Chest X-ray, PA view. Patient: 56 years old, sex F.
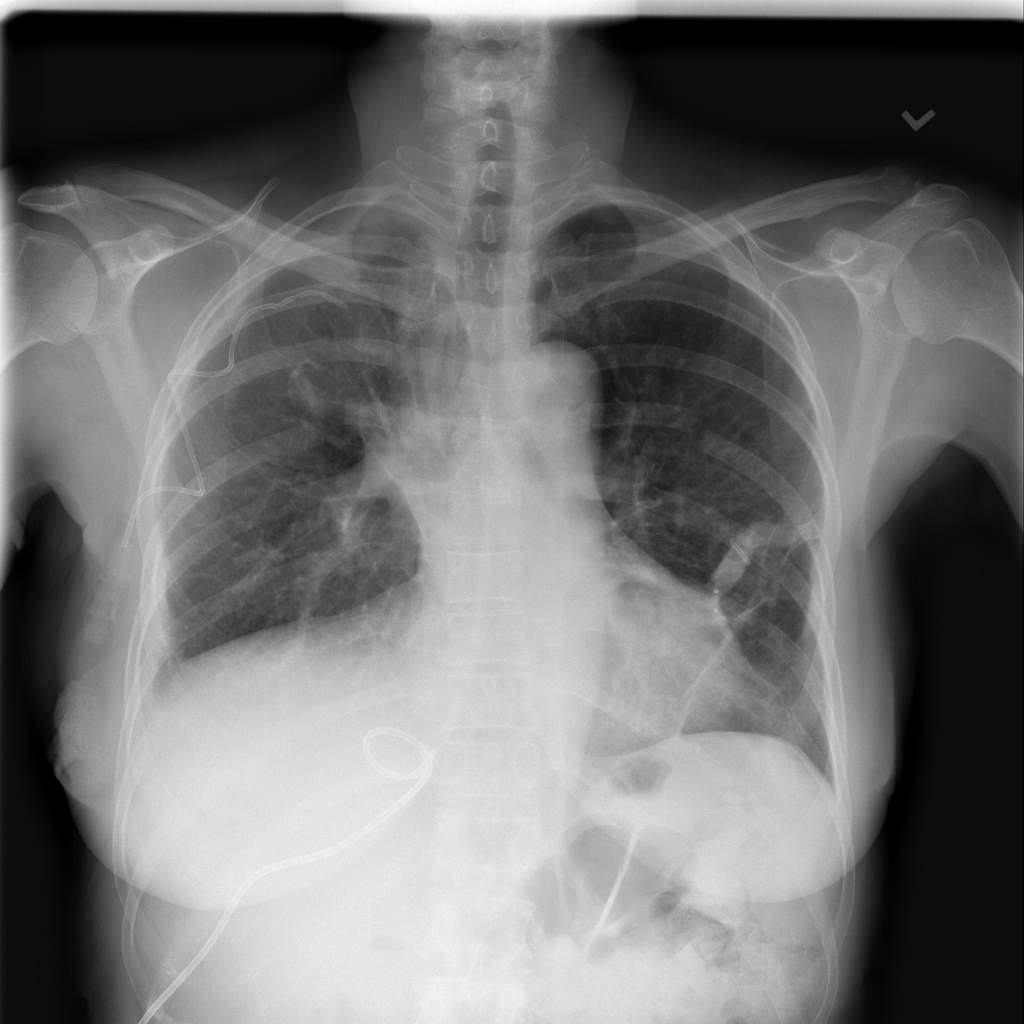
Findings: No Finding